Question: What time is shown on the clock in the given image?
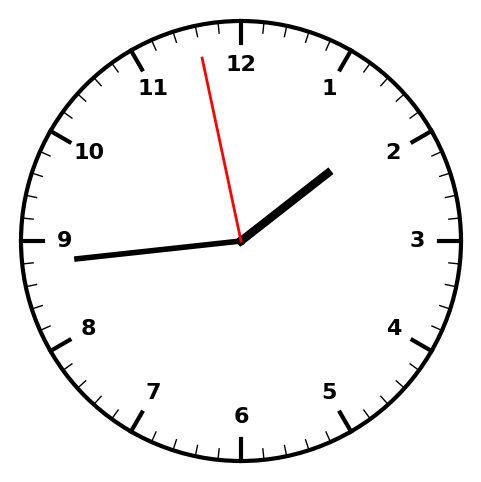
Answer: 01:43:58